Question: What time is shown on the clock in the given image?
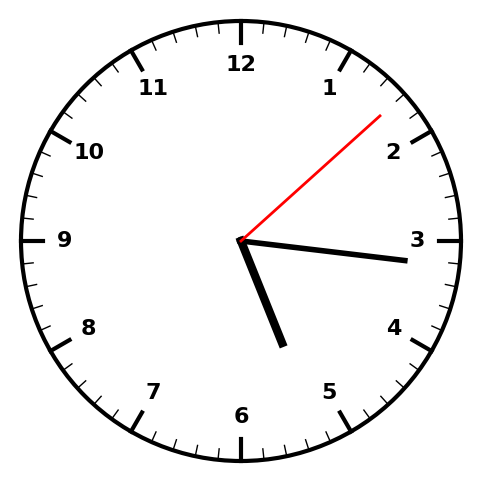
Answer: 05:16:08